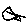
Label: sun